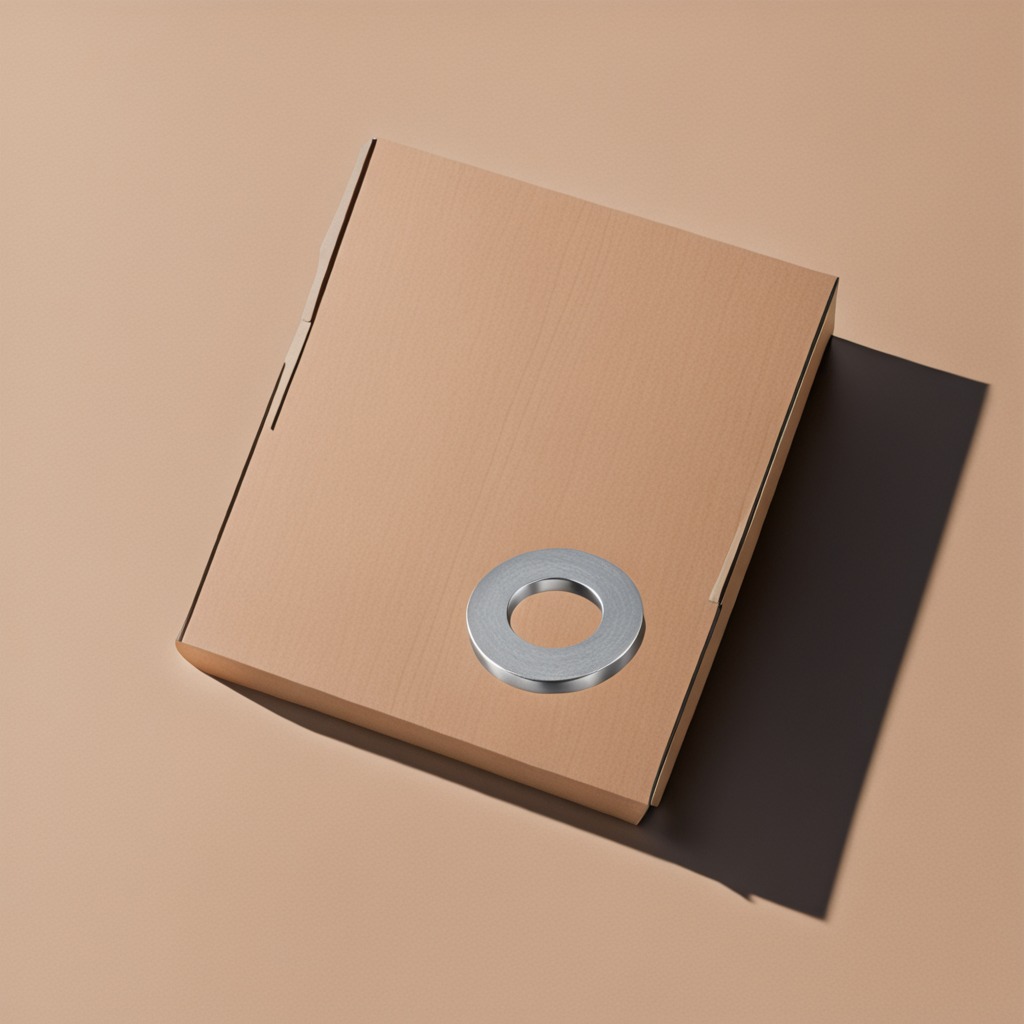
A flat metal washer is lying on a clean dry cardboard box surface in an outdoor workshop during daytime bright natural light soft shadows slightly creased but